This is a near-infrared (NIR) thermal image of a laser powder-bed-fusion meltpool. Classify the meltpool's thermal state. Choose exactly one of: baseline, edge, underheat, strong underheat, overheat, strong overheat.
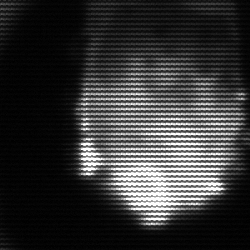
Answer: edge